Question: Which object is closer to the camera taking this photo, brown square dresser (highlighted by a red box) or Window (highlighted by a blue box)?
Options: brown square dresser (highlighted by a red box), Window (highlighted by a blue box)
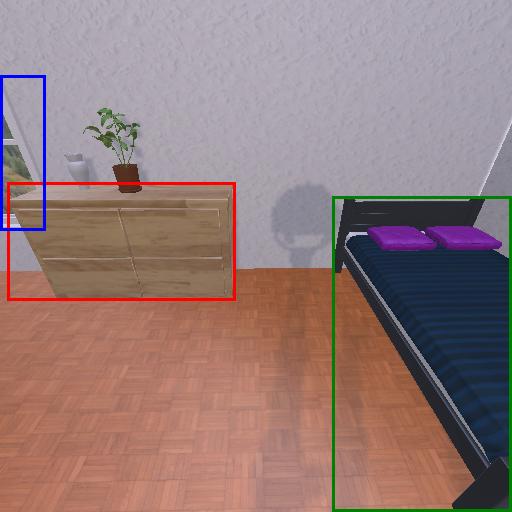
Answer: brown square dresser (highlighted by a red box)